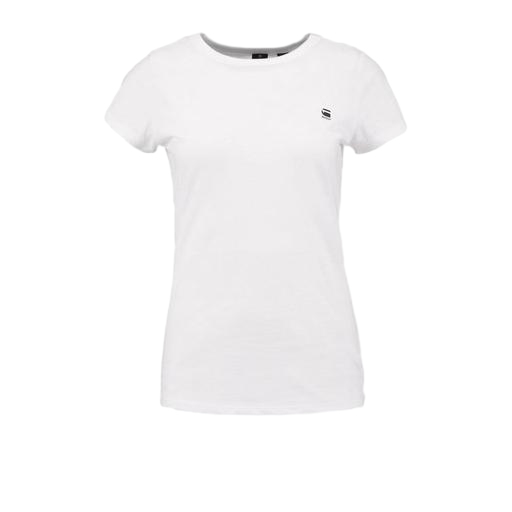
only white t-shirt, slim crew tee, white petite t-shirt only macy, white background